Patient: sex F, age 34
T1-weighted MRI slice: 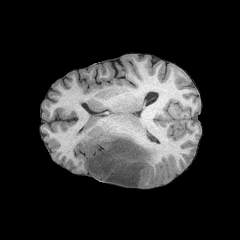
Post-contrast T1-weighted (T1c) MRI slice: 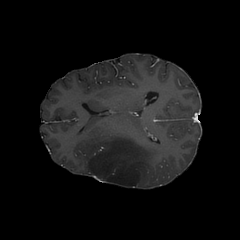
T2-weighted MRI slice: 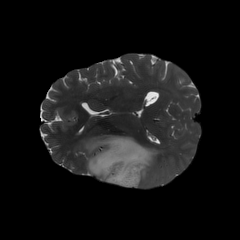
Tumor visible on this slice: yes
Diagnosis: Astrocytoma, IDH-mutant
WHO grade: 3